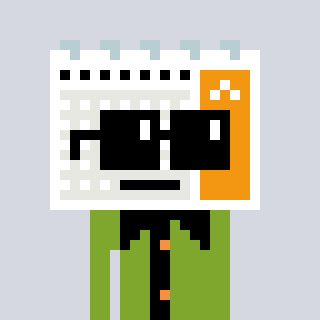
a pixel art character with square black sunglasses, a calendar-shaped head and a slimegreen-colored body on a cool background